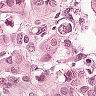
Metastatic tissue present: yes